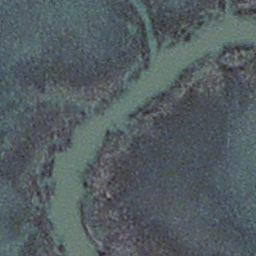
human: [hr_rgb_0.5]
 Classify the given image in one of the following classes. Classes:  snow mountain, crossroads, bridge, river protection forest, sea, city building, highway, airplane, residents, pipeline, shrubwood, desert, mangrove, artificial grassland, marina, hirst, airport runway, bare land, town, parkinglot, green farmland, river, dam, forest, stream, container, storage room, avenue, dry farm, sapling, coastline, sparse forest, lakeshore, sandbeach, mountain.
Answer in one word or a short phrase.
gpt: stream